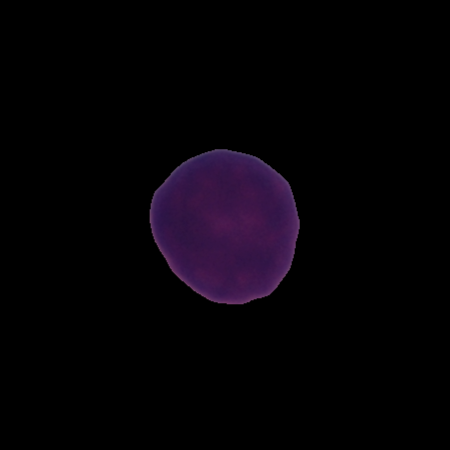
Label: healthy